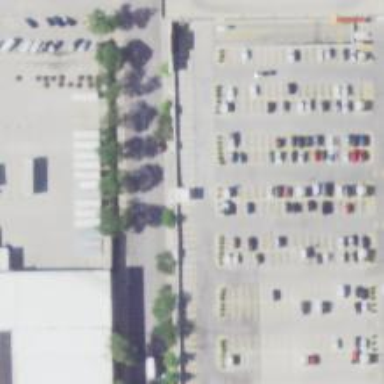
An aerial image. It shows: Rooftop parking area.